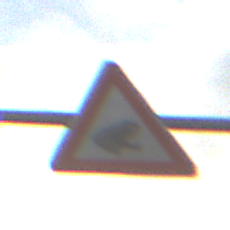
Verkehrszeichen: AmphibienwanderungLinks
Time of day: MorningAfternoon
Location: Outdoor (Nature)
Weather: PartlyCloudy
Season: Autumn
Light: Natural